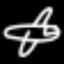
Label: airplane